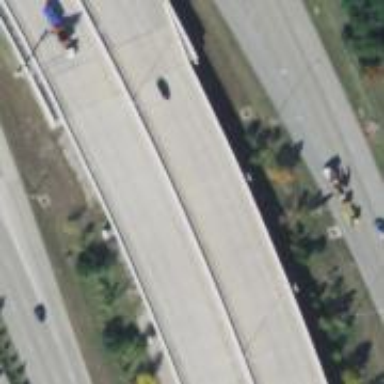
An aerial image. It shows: Beam-structured bridge on motorway.